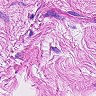
Metastatic tissue present: no